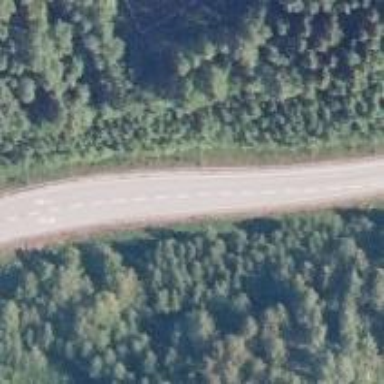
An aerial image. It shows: Trunk link highway with asphalt surface.